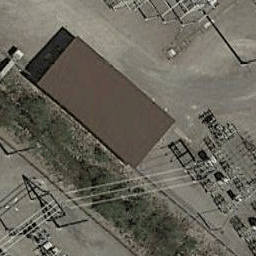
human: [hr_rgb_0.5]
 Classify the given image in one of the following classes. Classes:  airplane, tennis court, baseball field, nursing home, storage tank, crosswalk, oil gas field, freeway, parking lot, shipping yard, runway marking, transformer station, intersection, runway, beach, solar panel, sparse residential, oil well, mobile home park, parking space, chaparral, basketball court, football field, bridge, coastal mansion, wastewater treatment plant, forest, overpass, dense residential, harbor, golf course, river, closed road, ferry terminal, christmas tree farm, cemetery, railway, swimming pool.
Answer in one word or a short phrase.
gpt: transformer station